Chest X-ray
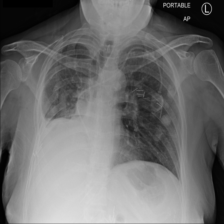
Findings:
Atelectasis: negative
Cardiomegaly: negative
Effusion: negative
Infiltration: positive
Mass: negative
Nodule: positive
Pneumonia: negative
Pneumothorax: negative
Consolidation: negative
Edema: negative
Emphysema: negative
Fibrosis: negative
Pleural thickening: negative
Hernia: negative